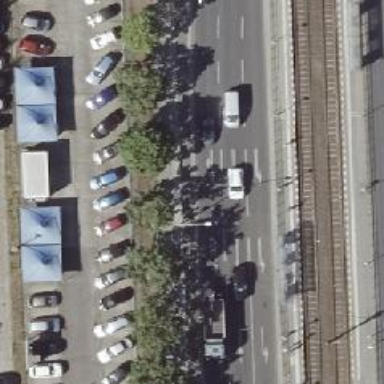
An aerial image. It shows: Path with sidewalk. The cycleway has asphalt surface.